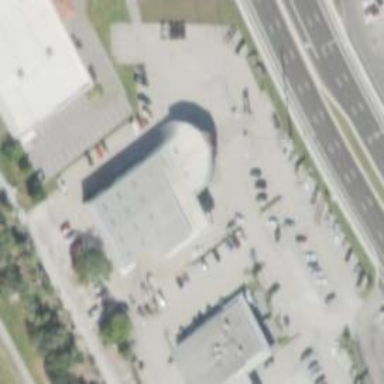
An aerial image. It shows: Building housing car shop.